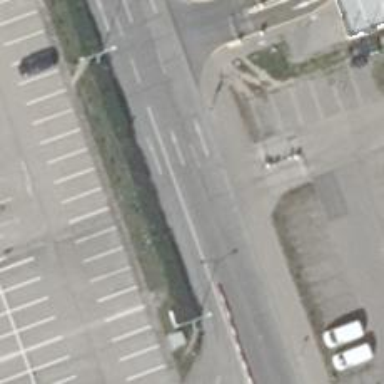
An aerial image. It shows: Asphalt road designated for service vehicles.